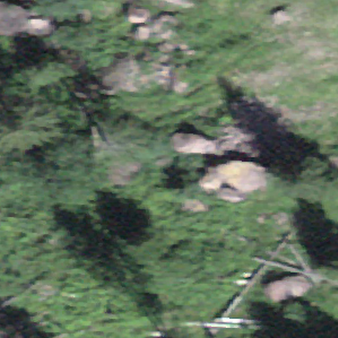
Label: bouldering_area